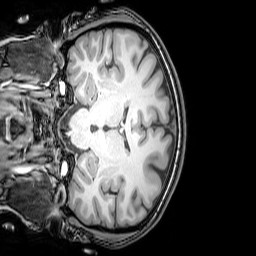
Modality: T1w
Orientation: coronal
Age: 24
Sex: female
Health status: healthy
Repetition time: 0.081 s
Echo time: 0.037 s